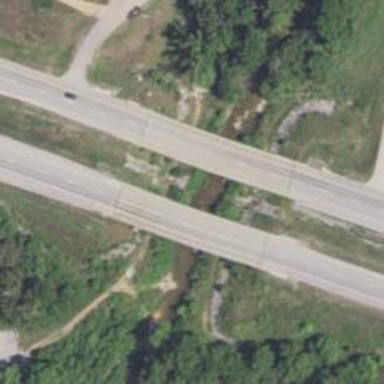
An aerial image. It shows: Beam bridge on trunk highway.